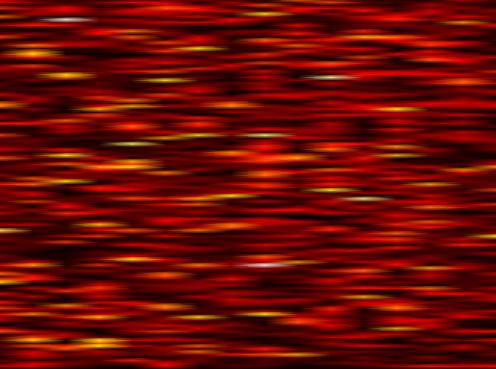
Label: UFMC